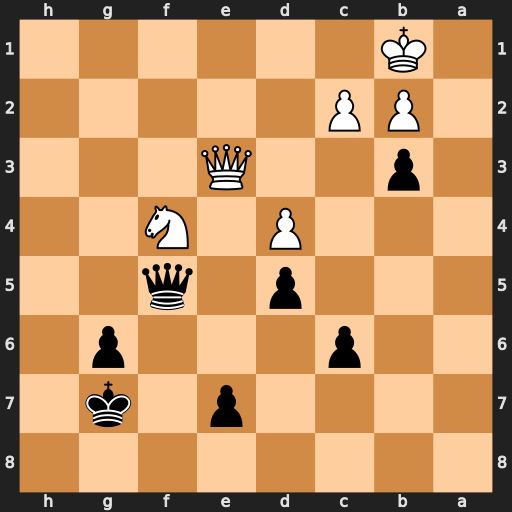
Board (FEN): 8/4p1k1/2p3p1/3p1q2/3P1N2/1p2Q3/1PP5/1K6
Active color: b
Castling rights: -
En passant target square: -
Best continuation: Qxc2+ Ka1 Qd1+ Qc1 Qxc1#